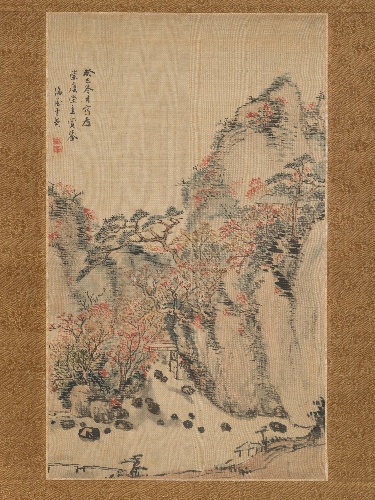
Artist: Nukina Kaioku
Artist bio: Japanese, 1778–1863
Date: 1833
Object type: Hanging scroll
Classification: Paintings
Medium: Hanging scroll; ink and color on silk
Culture: Japan
Period: Edo period (1615–1868)
Dimensions: Image: 11 7/8 in. × 7 in. (30.2 × 17.8 cm)
Overall with mounting: 39 7/8 × 12 5/8 in. (101.3 × 32 cm)
Overall with knobs: 39 7/8 × 14 7/8 in. (101.3 × 37.8 cm)
Department: Asian Art
Credit line: Mary Griggs Burke Collection, Gift of the Mary and Jackson Burke Foundation, 2015
Accession year: 2015
Repository: Metropolitan Museum of Art, New York, NY
Tags: Landscapes